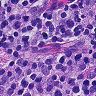
Metastatic tissue present: no